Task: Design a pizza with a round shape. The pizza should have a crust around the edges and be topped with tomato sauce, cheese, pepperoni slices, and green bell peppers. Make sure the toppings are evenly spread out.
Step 649:
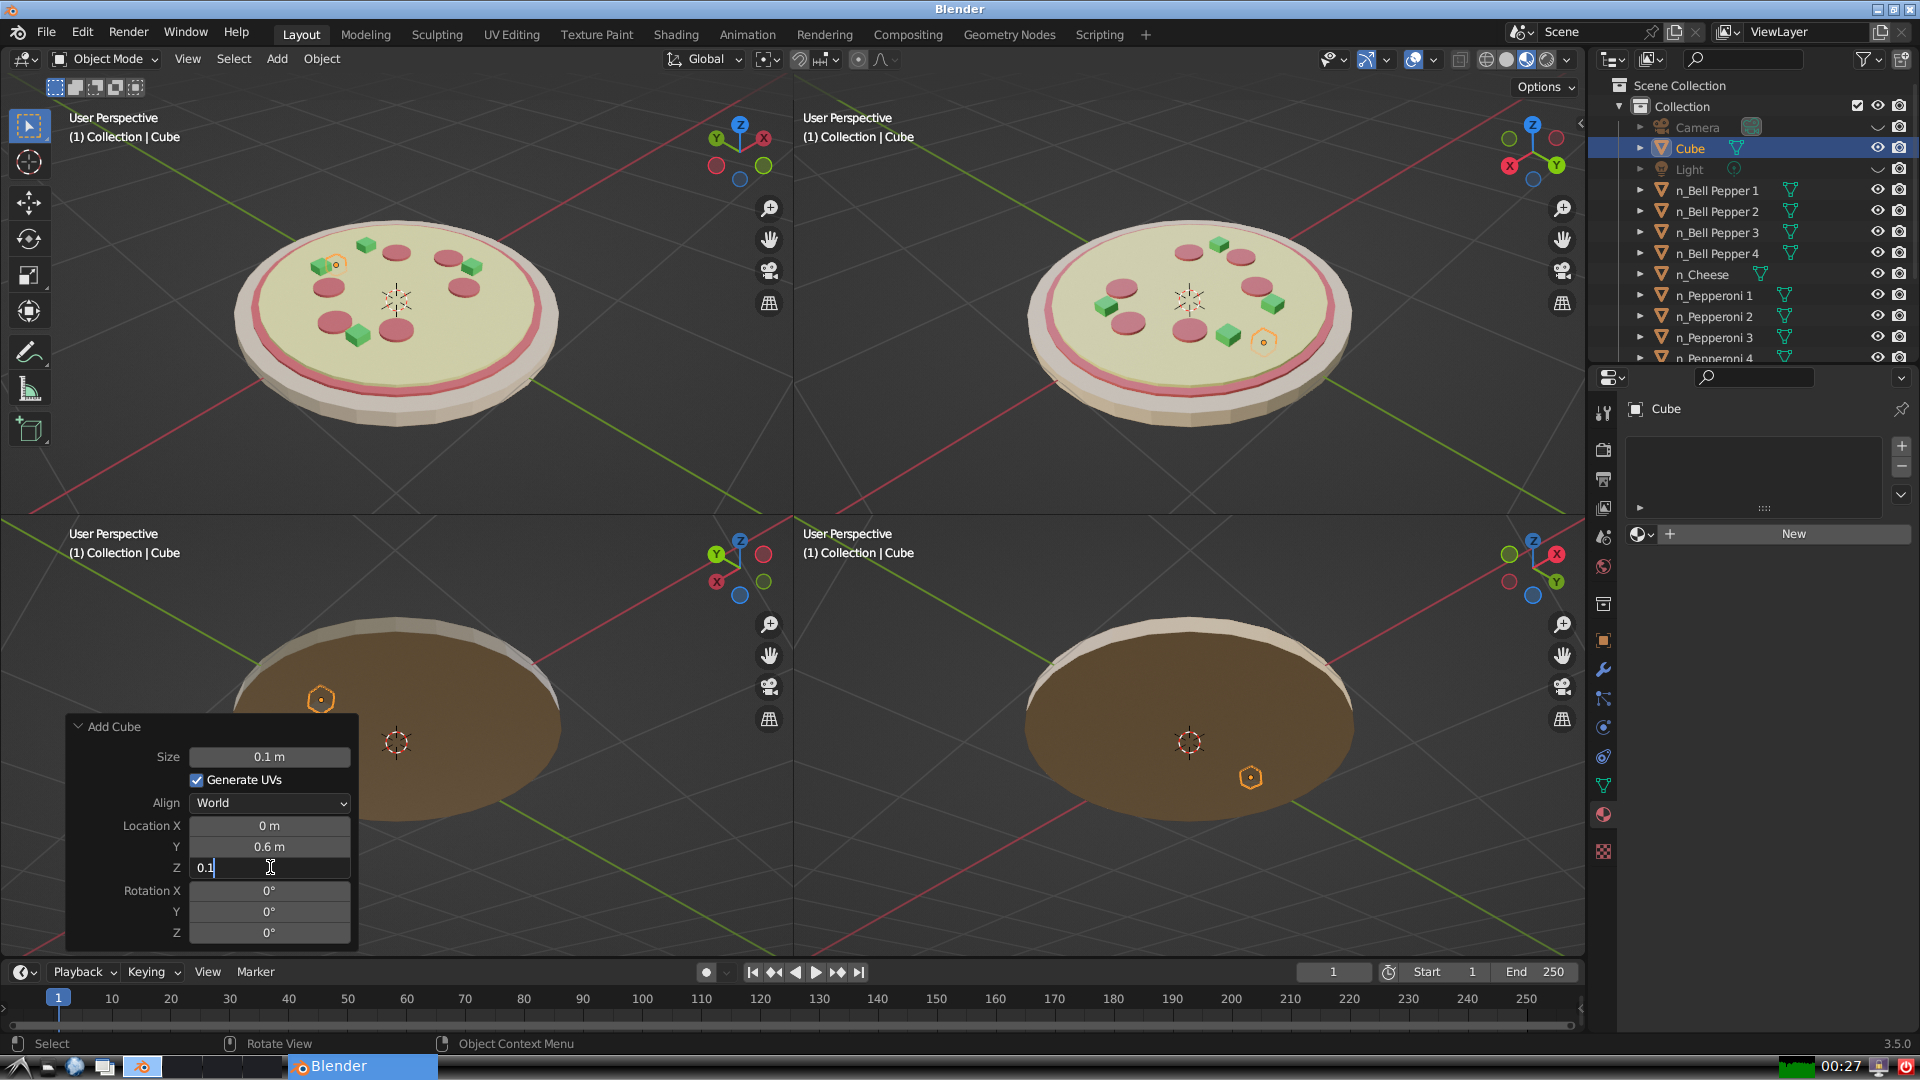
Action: {"key_press": ['Return']}